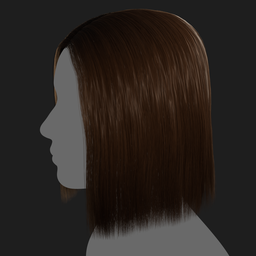
Label: people